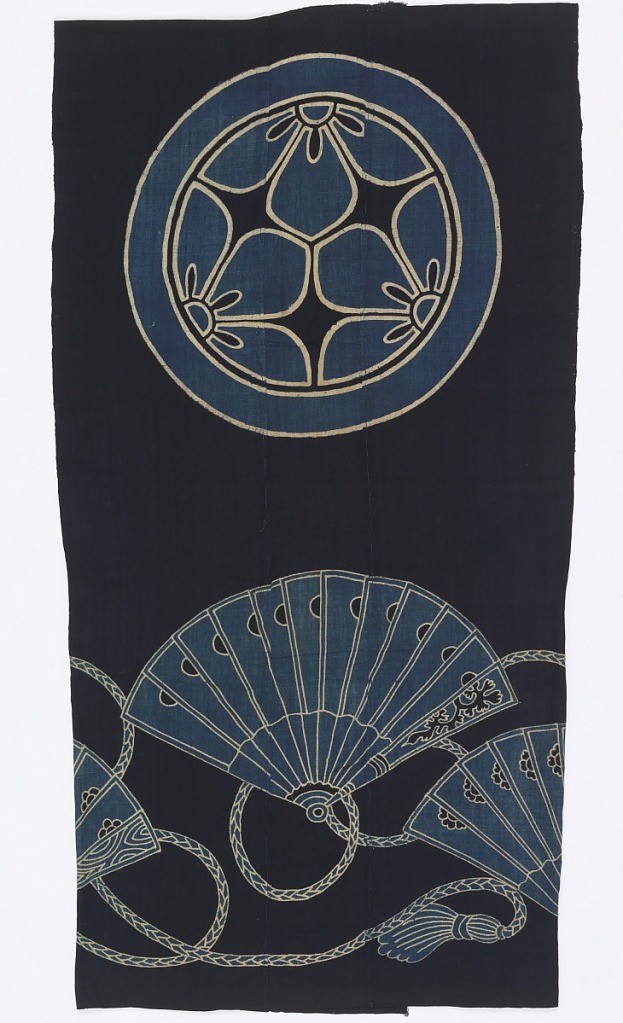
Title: Futon cover
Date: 19th century
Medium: cotton Technique: hand-drawn rice paste resist, indigo dyed
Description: Futon cover with rice paste resist, hand drawn, and indigo dyed, on handspun cotton.